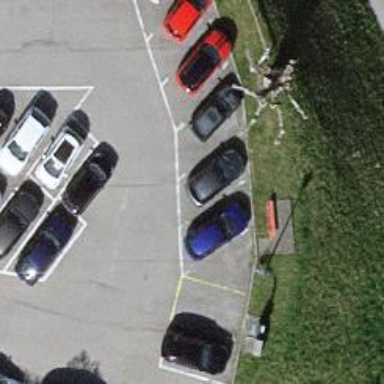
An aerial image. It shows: Charging station.